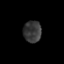
Tissue: prostate
Cell type: T cells
Senescence score: 0.346
Nuclear area (px): 382
Mean DAPI intensity: 56.359